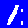
Digit: 1